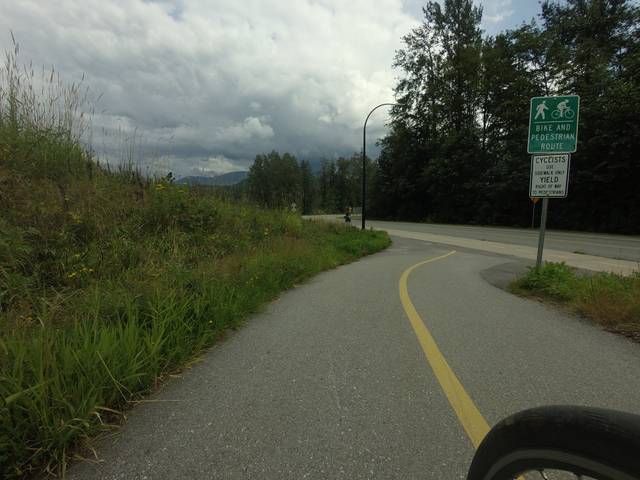
Region: Canada
Coordinates: 49.728, -123.142